【题型】填空题　【知识点】函数　【难度】medium
设 $b \in \mathbf{R}$，若曲线 $y^2 = -|x| + 1$ 与直线 $y = -x + b$ 有公共点，则 $b$ 的取值范围是\underline{\qquad\qquad}.
【解答】
【答案】 $\left[-\frac{5}{4}, \frac{5}{4}\right]$

【分析】 首先根据题意得到 $y^2 = -|x| + 1 = \begin{cases} -x + 1, & x \ge 0 \\ x + 1, & x \le 0 \end{cases}$，画出曲线的图形，再结合图形求解即可.

【详解】 $y^2 = -|x| + 1 = \begin{cases} -x + 1, & x \ge 0 \\ x + 1, & x \le 0 \end{cases}$，

如图所示：

当直线 $y = -x + b$ 与曲线 $y^2 = -x + 1$ 相切时，

$\begin{cases} y^2 = -x + 1 \\ y = -x + b \end{cases} \Rightarrow x^2 + (1 - 2b)x + b^2 - 1 = 0$，

$\Delta = (1 - 2b)^2 - 4(b^2 - 1) = 0$，解得 $b = \frac{5}{4}$；

当直线 $y = -x + b$ 与曲线 $y^2 = x + 1$ 相切时，

$\begin{cases} y^2 = x + 1 \\ y = -x + b \end{cases} \Rightarrow x^2 - (2b + 1)x + b^2 - 1 = 0$，

$\Delta = (2b + 1)^2 - 4(b^2 - 1) = 0$，解得 $b = -\frac{5}{4}$；

因为曲线 $y^2 = -|x| + 1$ 与直线 $y = -x + b$ 有公共点，

所以 $b$ 的取值范围为 $\left[-\frac{5}{4}, \frac{5}{4}\right]$.

故答案为：$\left[-\frac{5}{4}, \frac{5}{4}\right]$.
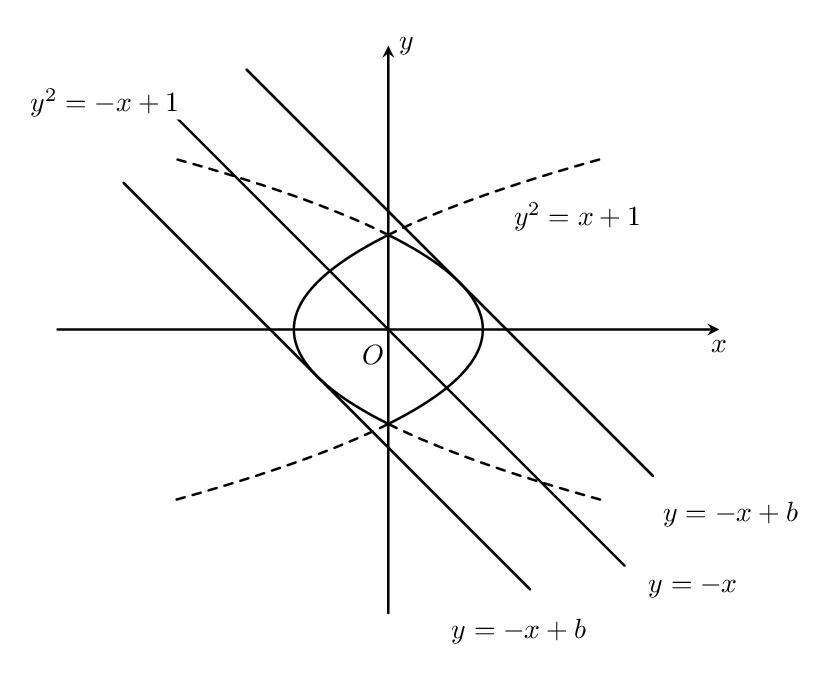